二年级 · 变换几何
如图

) 得到小旗子(2) , 最后再 (

) 得到小

旗子(3)。(填上 “平移” 或 “旋转” )
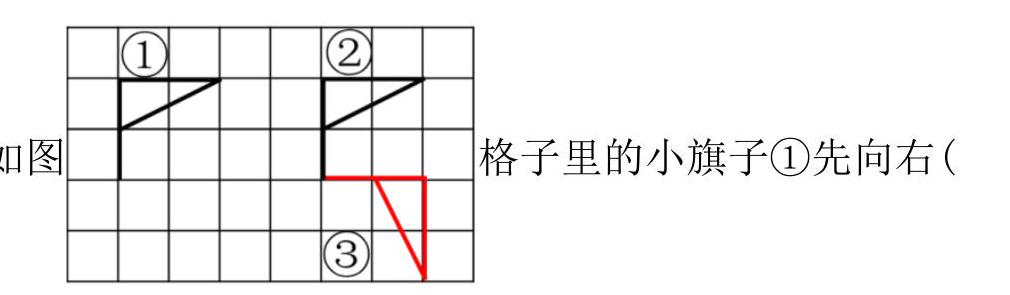
答案: 平移 旋转